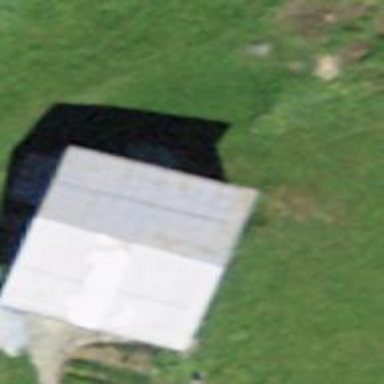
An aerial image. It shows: Shed building.